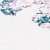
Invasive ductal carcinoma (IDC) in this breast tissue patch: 0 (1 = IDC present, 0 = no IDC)